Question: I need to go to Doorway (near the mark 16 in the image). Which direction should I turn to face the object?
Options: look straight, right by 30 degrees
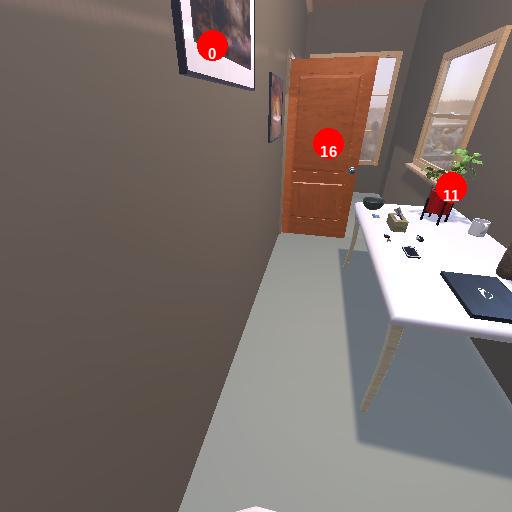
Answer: look straight